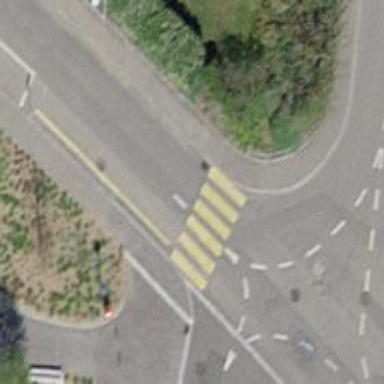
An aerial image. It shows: Uncontrolled zebra crossing on the road.